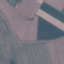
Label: AnnualCrop